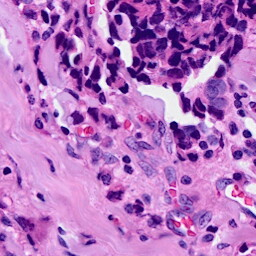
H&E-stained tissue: Breast